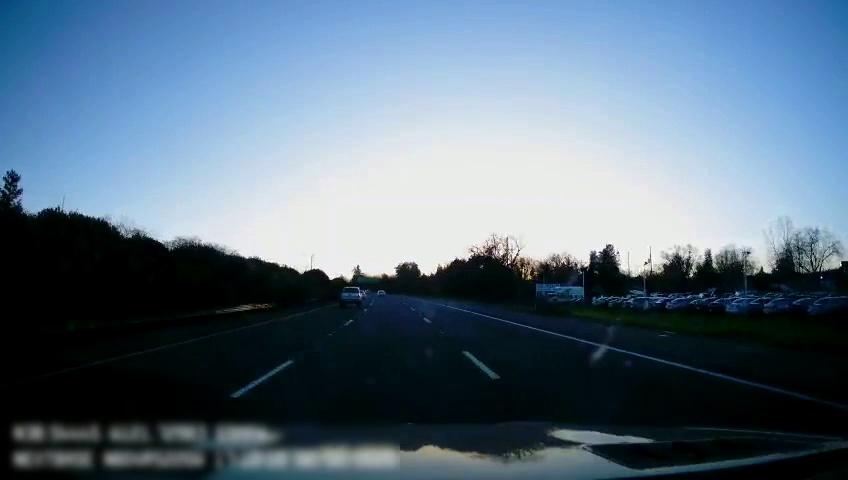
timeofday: Day
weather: Sunny
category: Drivable Space
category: Vehicles | Truck
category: Vehicles | SUV
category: Vehicles | SUV
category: Vehicles | SUV
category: Vehicles | SUV
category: Vehicles | SUV
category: Vehicles | SUV
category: Vehicles | SUV
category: Vehicles | SUV
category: Vehicles | SUV
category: Lanes | Alternate Lane
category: Lanes | Current Lane
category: Lanes | Current Lane
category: Lanes | Alternate Lane
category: Traffic | Signs
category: Traffic | Signs